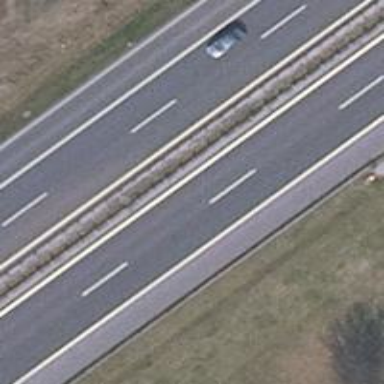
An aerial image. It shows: Asphalt motorway.